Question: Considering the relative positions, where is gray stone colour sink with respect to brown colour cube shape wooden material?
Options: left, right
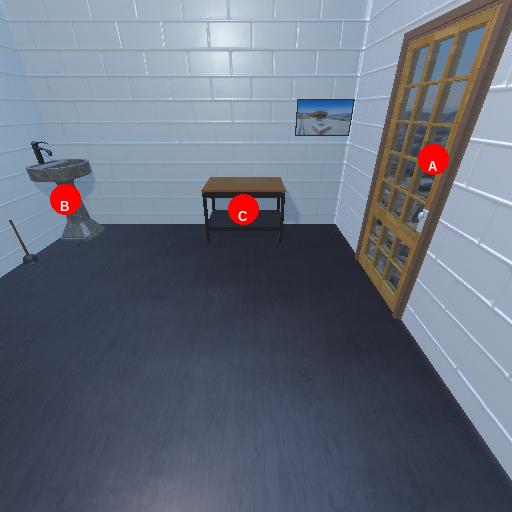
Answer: left